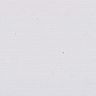
Metastatic tissue present: no